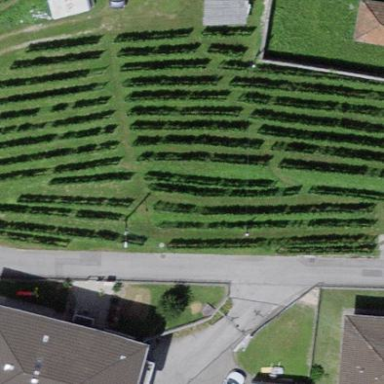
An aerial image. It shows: Vineyard with grape crops.